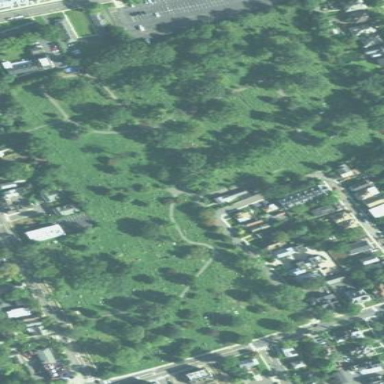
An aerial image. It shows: Cemetery.